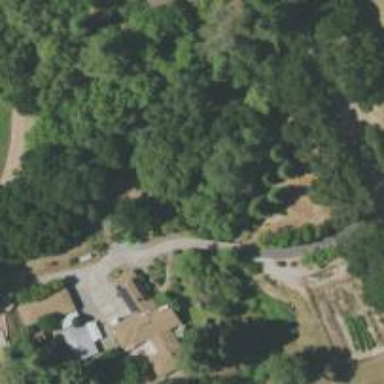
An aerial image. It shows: Driveway that functions as bridge.